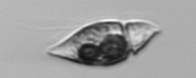
Label: Amphidinium